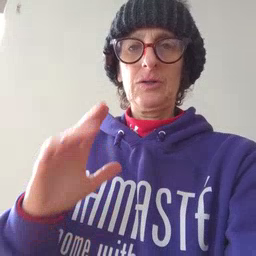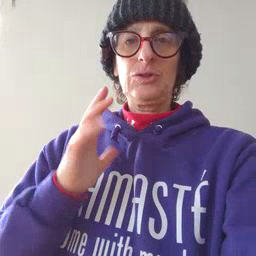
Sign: shirt